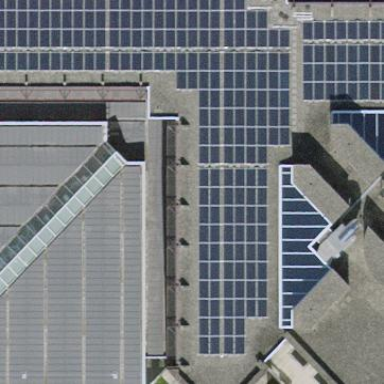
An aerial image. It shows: Solar photovoltaic panel generator installed on the roof.